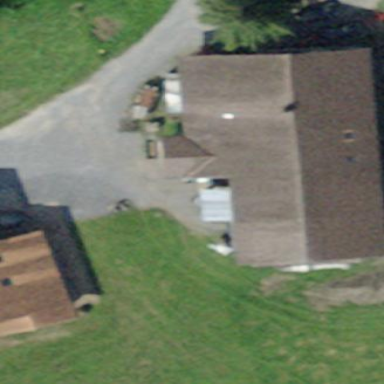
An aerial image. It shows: Farm building.